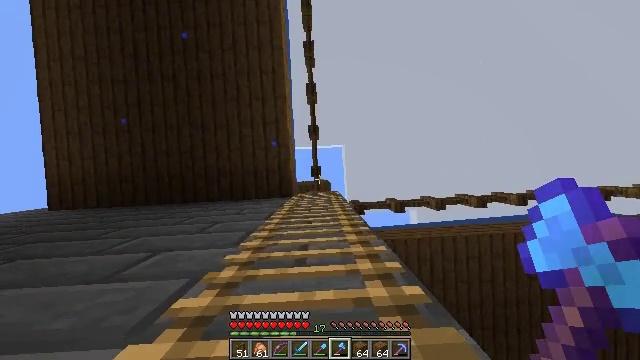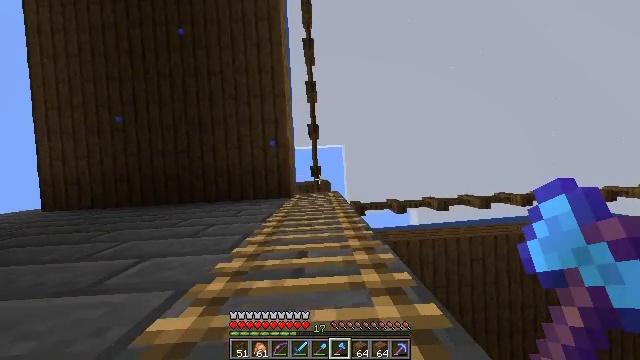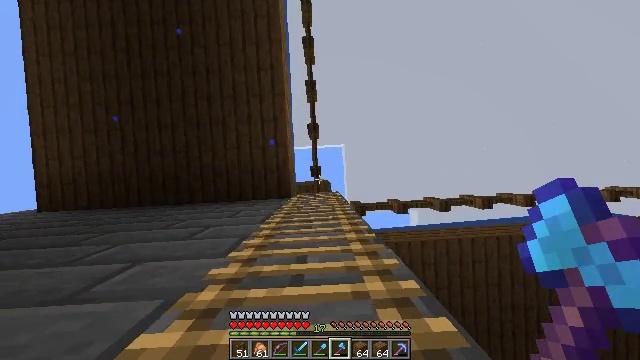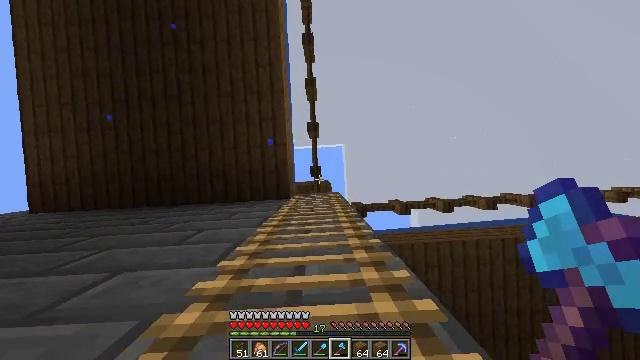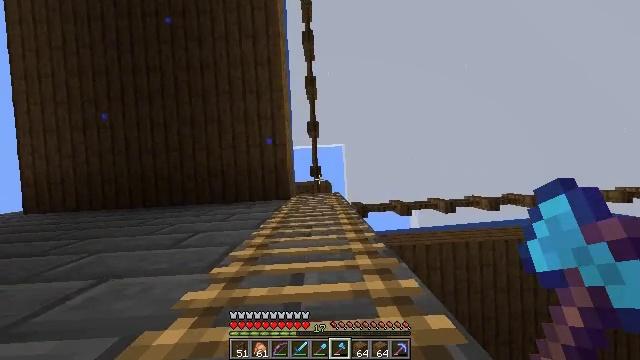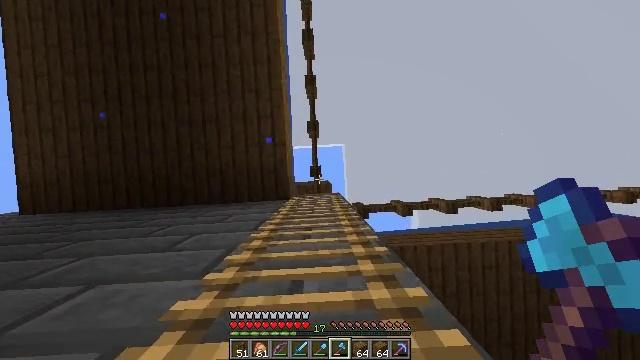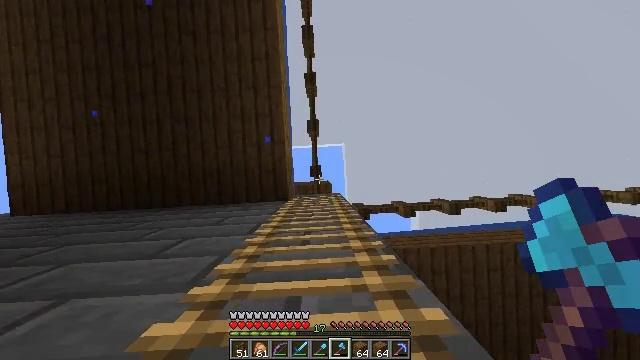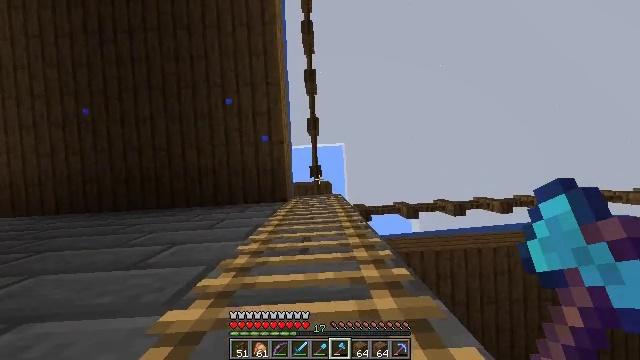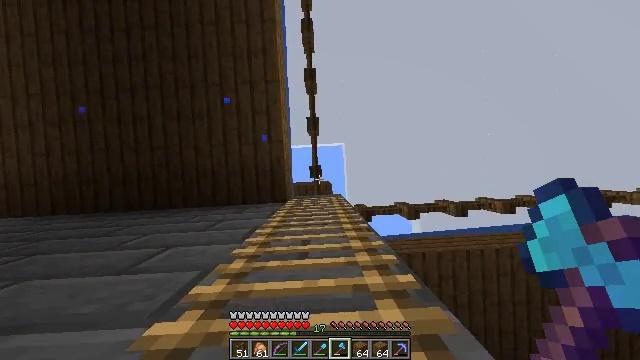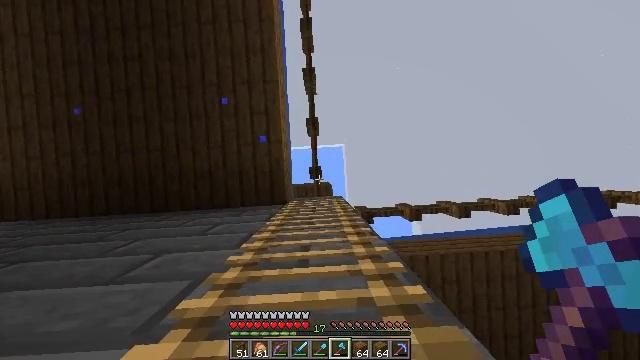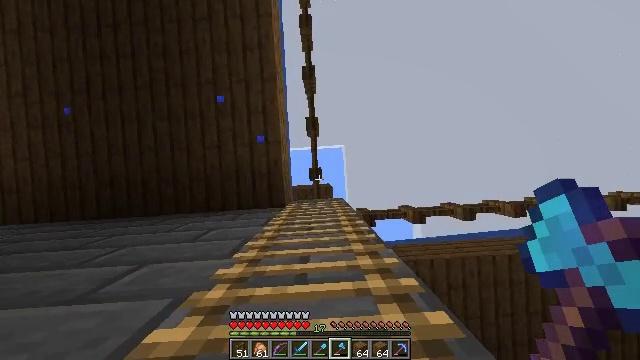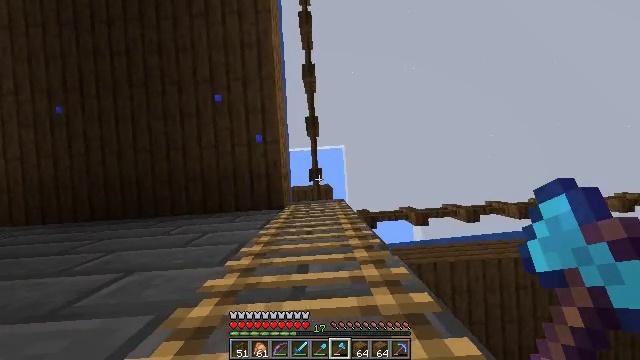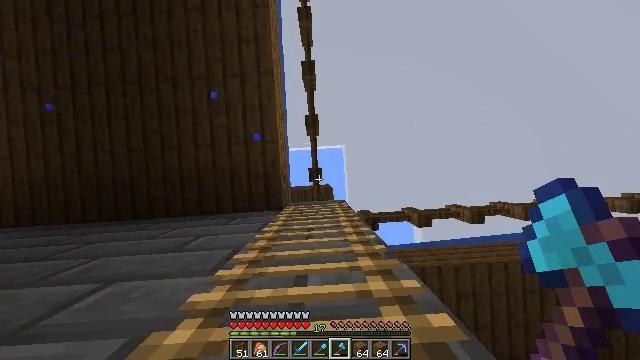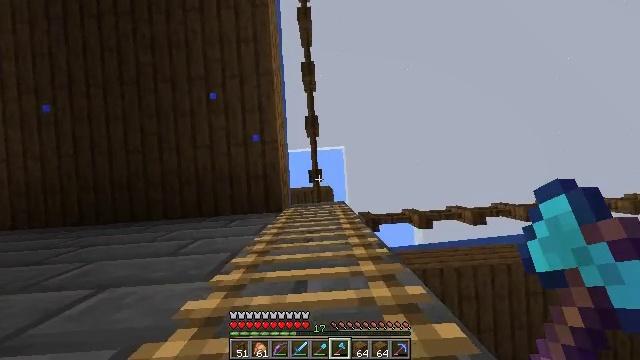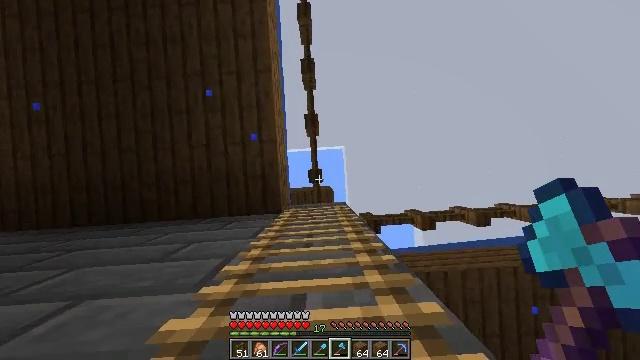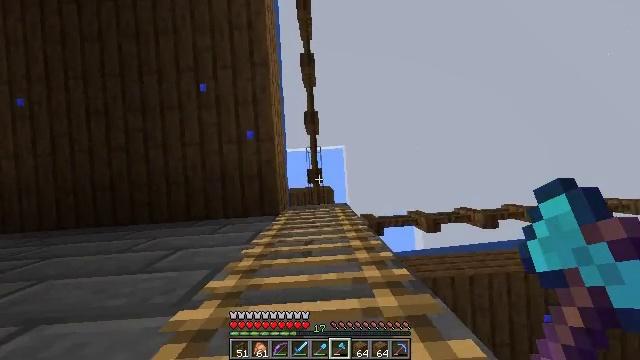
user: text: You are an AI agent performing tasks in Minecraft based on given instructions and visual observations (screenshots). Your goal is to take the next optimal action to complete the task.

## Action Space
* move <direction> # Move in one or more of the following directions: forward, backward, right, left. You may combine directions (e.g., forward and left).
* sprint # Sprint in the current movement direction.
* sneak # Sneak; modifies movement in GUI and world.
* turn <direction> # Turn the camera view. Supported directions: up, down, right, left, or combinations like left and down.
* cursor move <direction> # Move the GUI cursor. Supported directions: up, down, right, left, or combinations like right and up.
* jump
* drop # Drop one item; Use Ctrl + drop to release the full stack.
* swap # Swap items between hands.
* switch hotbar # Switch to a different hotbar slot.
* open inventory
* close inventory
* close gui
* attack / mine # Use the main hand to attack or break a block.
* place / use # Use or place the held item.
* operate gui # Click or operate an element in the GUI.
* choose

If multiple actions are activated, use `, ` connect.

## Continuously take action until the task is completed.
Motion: motion action
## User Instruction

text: Reclaim the spruce fence for reuse.
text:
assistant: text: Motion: move forward, jump
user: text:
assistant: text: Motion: move forward, jump
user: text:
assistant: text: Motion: move forward, jump
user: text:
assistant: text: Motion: move forward, sprint, jump
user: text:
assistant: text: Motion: move forward, sprint, jump
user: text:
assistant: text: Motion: move forward, sprint, jump
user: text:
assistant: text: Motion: move forward, sprint, jump
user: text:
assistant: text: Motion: move forward, jump
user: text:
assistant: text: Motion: move forward, jump
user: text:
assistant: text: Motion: move forward, jump
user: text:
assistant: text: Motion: move forward, jump
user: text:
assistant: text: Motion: move forward, jump
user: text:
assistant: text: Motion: move forward, jump
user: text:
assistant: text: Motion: move forward, jump
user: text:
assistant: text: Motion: move forward, jump
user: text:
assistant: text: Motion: move forward, jump
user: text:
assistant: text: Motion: move forward, jump
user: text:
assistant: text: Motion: move forward, jump
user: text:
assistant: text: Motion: move forward, jump
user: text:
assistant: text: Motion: move forward, jump
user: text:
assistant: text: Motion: move forward, jump
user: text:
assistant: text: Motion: move forward, jump
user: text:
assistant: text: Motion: move forward, attack / mine, jump
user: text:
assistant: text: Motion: move forward, attack / mine, jump
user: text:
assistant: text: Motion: move forward, attack / mine, jump
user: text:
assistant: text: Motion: move forward, attack / mine, jump
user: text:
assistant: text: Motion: move forward, attack / mine, jump
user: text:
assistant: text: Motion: move forward, attack / mine, jump
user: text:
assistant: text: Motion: move forward, attack / mine, jump
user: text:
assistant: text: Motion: move forward, attack / mine, jump